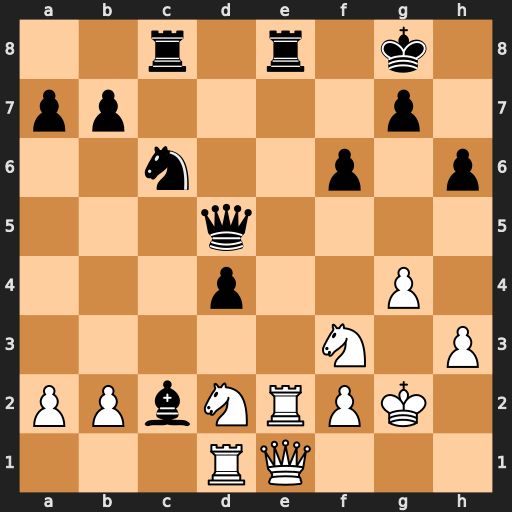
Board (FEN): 2r1r1k1/pp4p1/2n2p1p/3q4/3p2P1/5N1P/PPbNRPK1/3RQ3
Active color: w
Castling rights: -
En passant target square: -
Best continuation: Rxe8+ Rxe8 Qxe8+